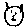
Label: cat